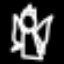
Label: angel